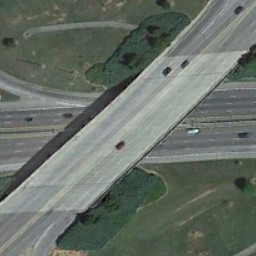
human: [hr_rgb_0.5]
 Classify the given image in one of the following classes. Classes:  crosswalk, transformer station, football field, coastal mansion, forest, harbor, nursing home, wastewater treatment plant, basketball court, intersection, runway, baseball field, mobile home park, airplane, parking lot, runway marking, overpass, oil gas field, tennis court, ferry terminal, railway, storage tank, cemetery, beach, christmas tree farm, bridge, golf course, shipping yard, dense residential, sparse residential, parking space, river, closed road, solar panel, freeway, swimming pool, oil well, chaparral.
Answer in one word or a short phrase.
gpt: overpass